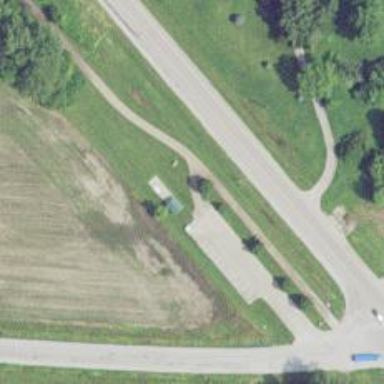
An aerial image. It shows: Cycleway.